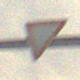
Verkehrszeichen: VorfahrtGewaehren
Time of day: MorningAfternoon
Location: Outdoor (Nature)
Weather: Overcast
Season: Winter
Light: Natural